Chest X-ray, AP view. Patient: 59 years old, sex M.
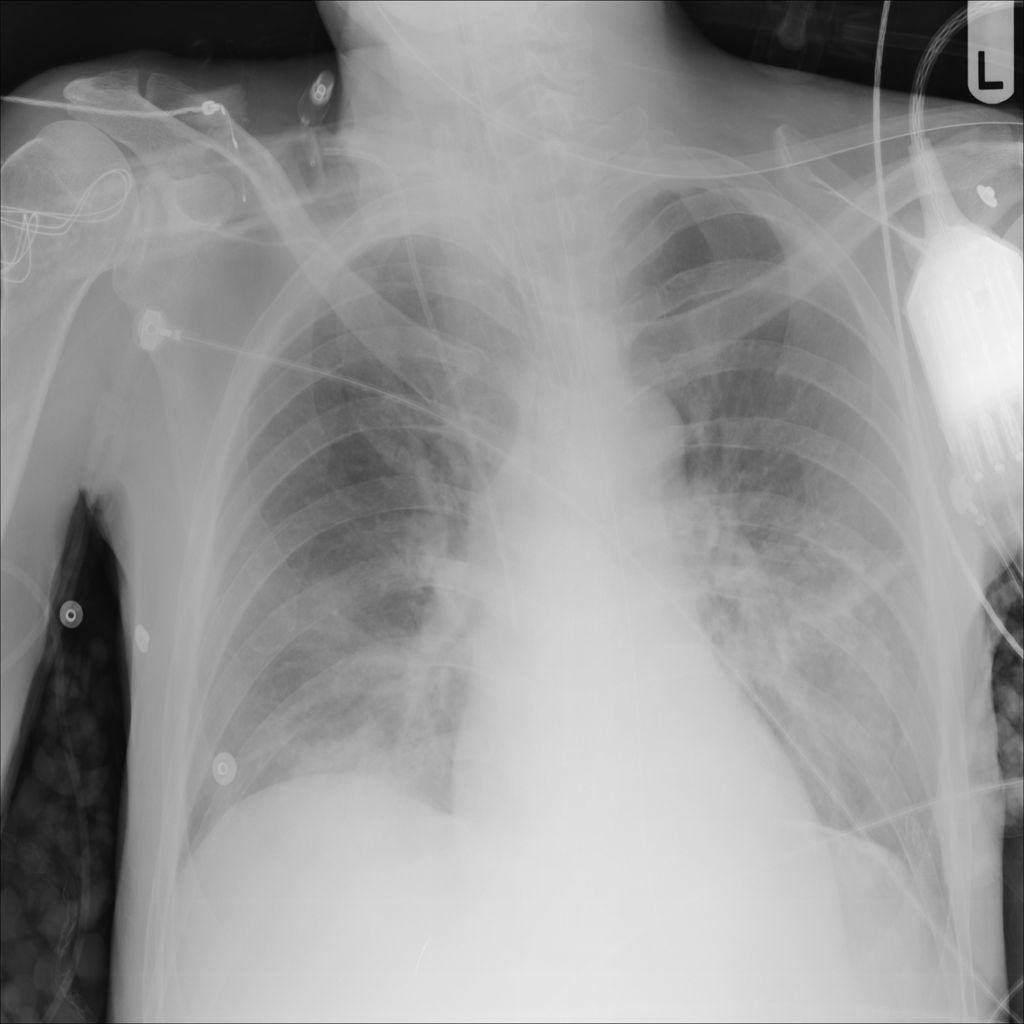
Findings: Edema, Infiltration